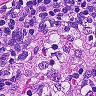
Metastatic tissue present: no